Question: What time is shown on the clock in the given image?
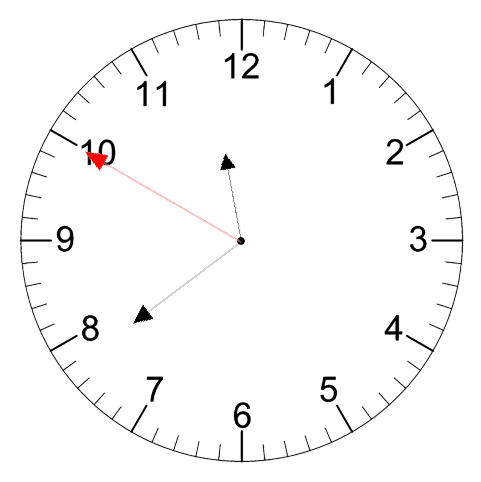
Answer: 11:38:50